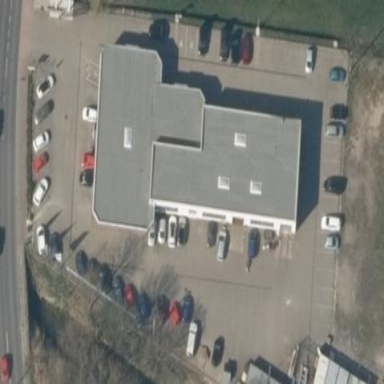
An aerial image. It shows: Car repair shop located in building.